Question:
'''
--t.lua
function fact(n)
if n == 0 then
return 1
else
return n * fact(n-1)
end
end
for i=1,100,1 do
print(i,fact(i))
end
'''
'''
# t.py
fact = lambda n:1 if n == 0 else n * fact(n-1)
for i in range(1, 100):
print(i, fact(i))
'''
When I write a factorial code in Lua and in Python, I found that output was different.
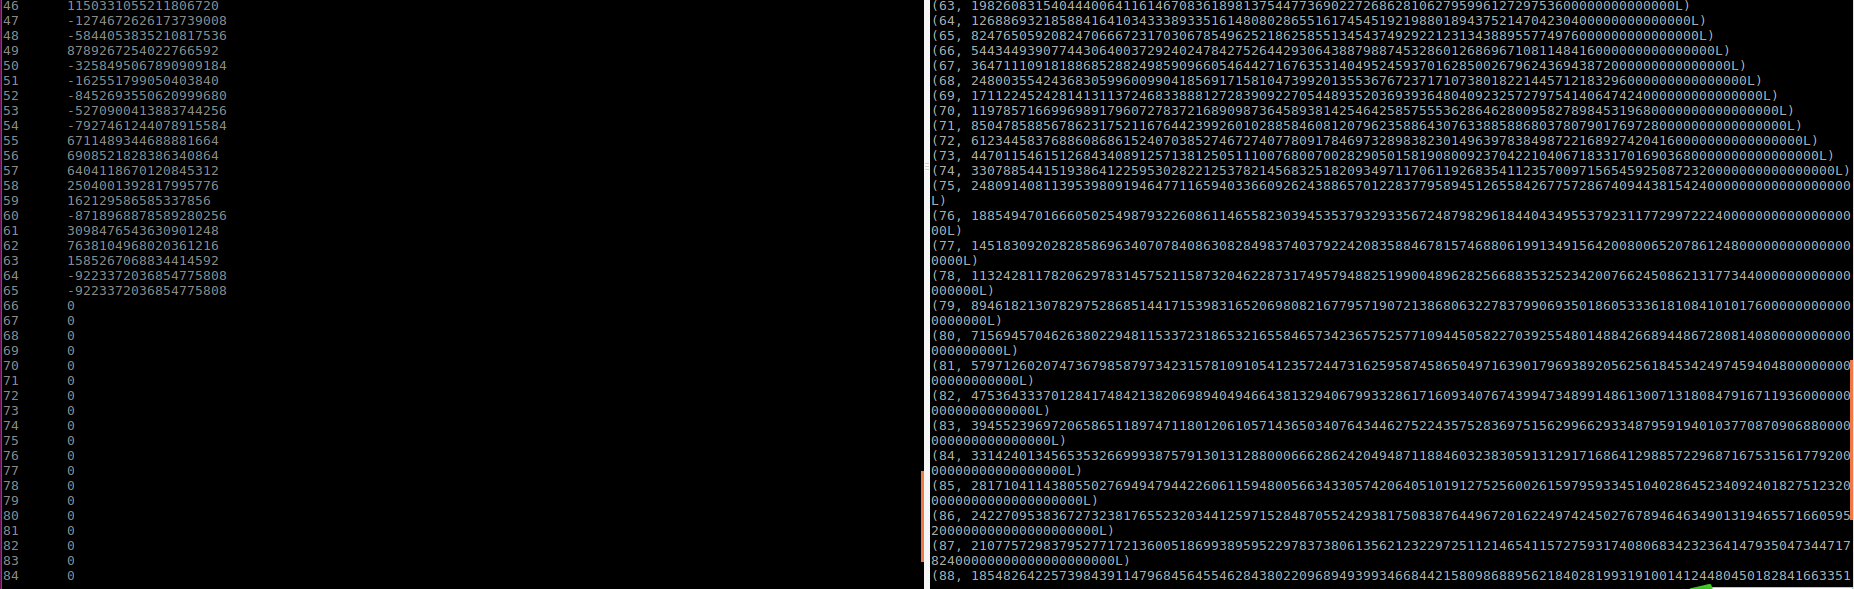
Answer: This is basic example with <URL> library
'''
local bn = require "bn"
function bn_fact(n)
if n:tonumber() == 0 then return 1 end
return n * bn_fact(n-1)
end
function fact(n)
return bn_fact(bn.number(n))
end
for i=1,100,1 do
print(i,fact(i))
end
'''
Output for some values
'''
30 265252859812191058636308480000000
31 8222838654177922817725562880000000
32 263130836933693530167218012160000000
33 8683317618811886495518194401280000000
'''